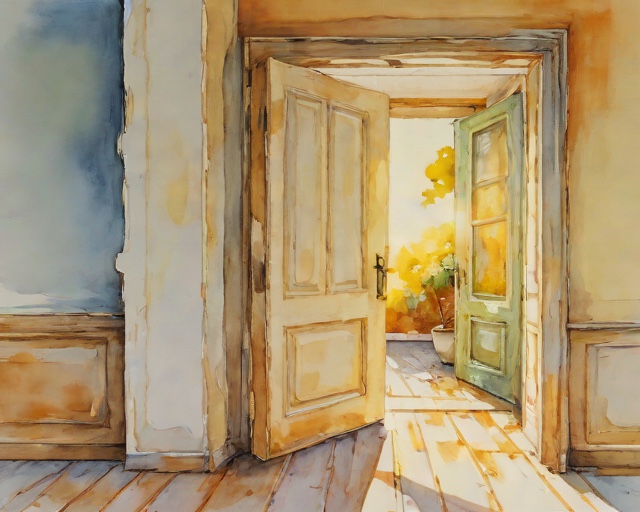
Category: Graduation